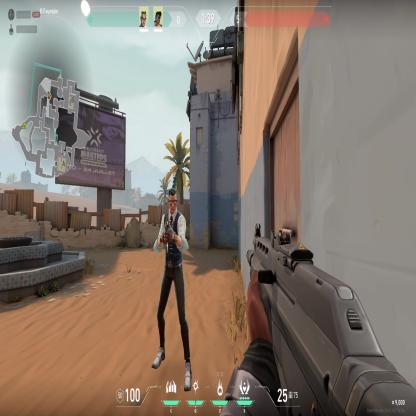
Label: teammate